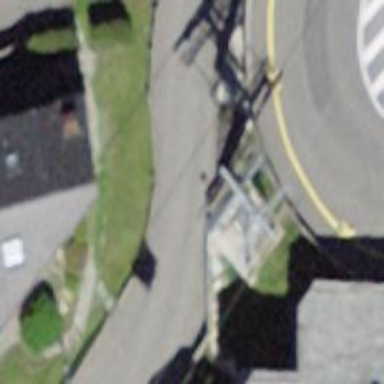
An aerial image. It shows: Pylon used for aerialway.